Question: I want to create a new column, in this case "Reiterate" that marks "YES" for the rows that have the same key (Clave) and have less than 7 days between 'resolutiondate' and 'createddate', and the column 'Massive' have to be "NO". Here is an example of what I want to get.

I want to try using 'lead and lag' formula to sort the dates from lowest to highest, but don't know how to apply it in SQL. Im not really sure if it is possible to do get that column.
Any help is really appreciated. Thanks a lot
Edit.
I used the formula that you suggest and it works! , thanks again for all the help :)
'''
SELECT top 100
CF1.STRINGVALUE AS 'ID OT',
jis.created,
jis.resolutiondate,
IIF(CF3.STRINGVALUE like 'IDR-%','SI','NO') AS 'Massive',
cfo8.customvalue AS 'Solved',
CASE WHEN jis.resolutiondate IS NULL
THEN 'NO'
WHEN LAG(resolutiondate) OVER (PARTITION BY 'ID OT' ORDER BY resolutiondate) > DATEADD(DAY, -7, resolutiondate)
AND LAG(CF3.STRINGVALUE) OVER (PARTITION BY 'ID OT' ORDER BY resolutiondate) = 'NO'
AND LAG(cfo8.customvalue) OVER (PARTITION BY 'ID OT' ORDER BY resolutiondate) = 'NO'
THEN 'NO'
ELSE 'YES'
END AS SLA
FROM [DWH].[JIR].[jiraissue] jis
LEFT JOIN [DWH].[JIR].[customfieldvalue] CF1 ON (CF1.issue = jis.id AND CF1.CUSTOMFIELD = 10004)
LEFT JOIN [DWH].[JIR].[customfieldvalue] CF3 ON (CF3.issue = jis.id AND CF3.CUSTOMFIELD = 10032)
LEFT JOIN [DWH].[JIR].[customfieldvalue] CF14 ON (CF14.issue = jis.id AND CF14.CUSTOMFIELD = 10906)
LEFT JOIN [DWH].[JIR].customfieldoption cfo8 ON (CF14.customfield = cfo8.customfield AND CF14.stringvalue=CAST(cfo8.id AS CHAR))
'''
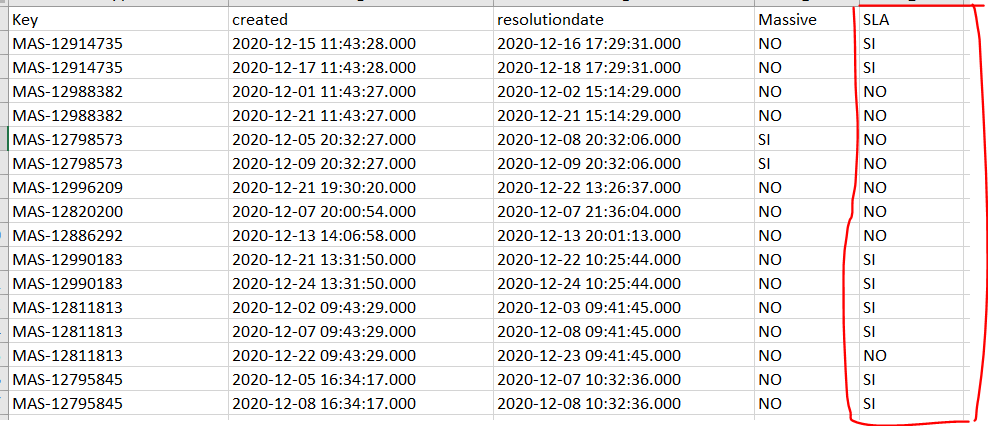
Answer: I think this is the logic you want:
'''
select t.*,
(case when massive = 'SI' then 'NO'
when lag(resolutiondate) over (partition by key) <
dateadd(-7, day, creationdate
then 'No'
else 'Si'
end) as SLA
from t;
'''